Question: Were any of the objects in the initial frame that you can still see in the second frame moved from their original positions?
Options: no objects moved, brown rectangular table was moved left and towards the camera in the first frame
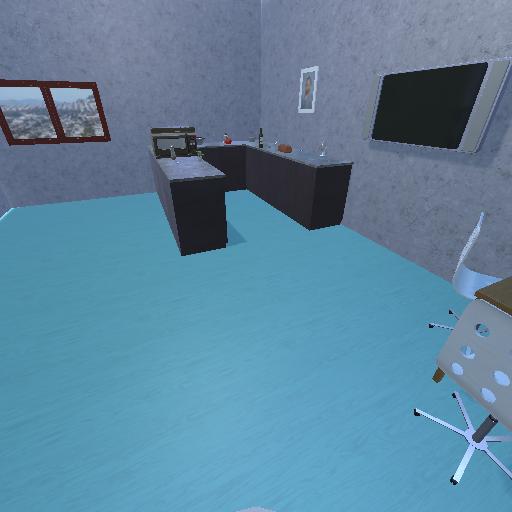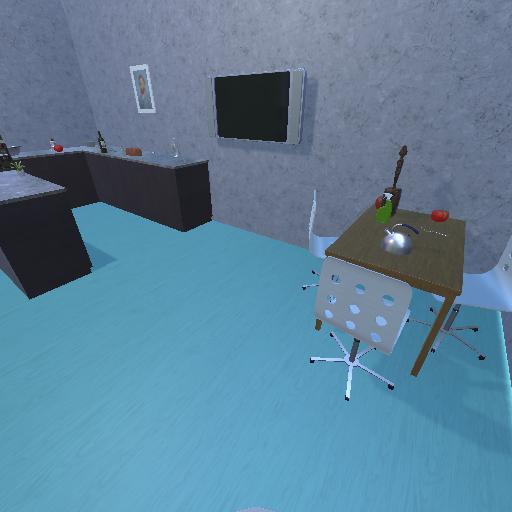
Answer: no objects moved